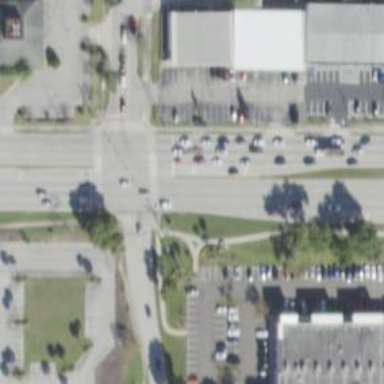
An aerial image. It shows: Marked crossing on footway.